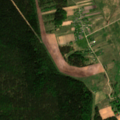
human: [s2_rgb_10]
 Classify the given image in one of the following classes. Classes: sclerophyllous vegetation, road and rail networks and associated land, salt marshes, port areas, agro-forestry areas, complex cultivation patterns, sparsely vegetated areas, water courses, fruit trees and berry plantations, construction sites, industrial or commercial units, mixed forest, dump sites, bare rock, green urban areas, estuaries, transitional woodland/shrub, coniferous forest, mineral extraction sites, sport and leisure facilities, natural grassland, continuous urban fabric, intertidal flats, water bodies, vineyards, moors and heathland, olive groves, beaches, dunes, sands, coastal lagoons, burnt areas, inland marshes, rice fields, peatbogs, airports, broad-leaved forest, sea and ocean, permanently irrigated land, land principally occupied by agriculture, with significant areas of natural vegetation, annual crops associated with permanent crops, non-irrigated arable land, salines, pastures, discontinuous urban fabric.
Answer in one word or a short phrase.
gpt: pastures, complex cultivation patterns, broad-leaved forest, coniferous forest